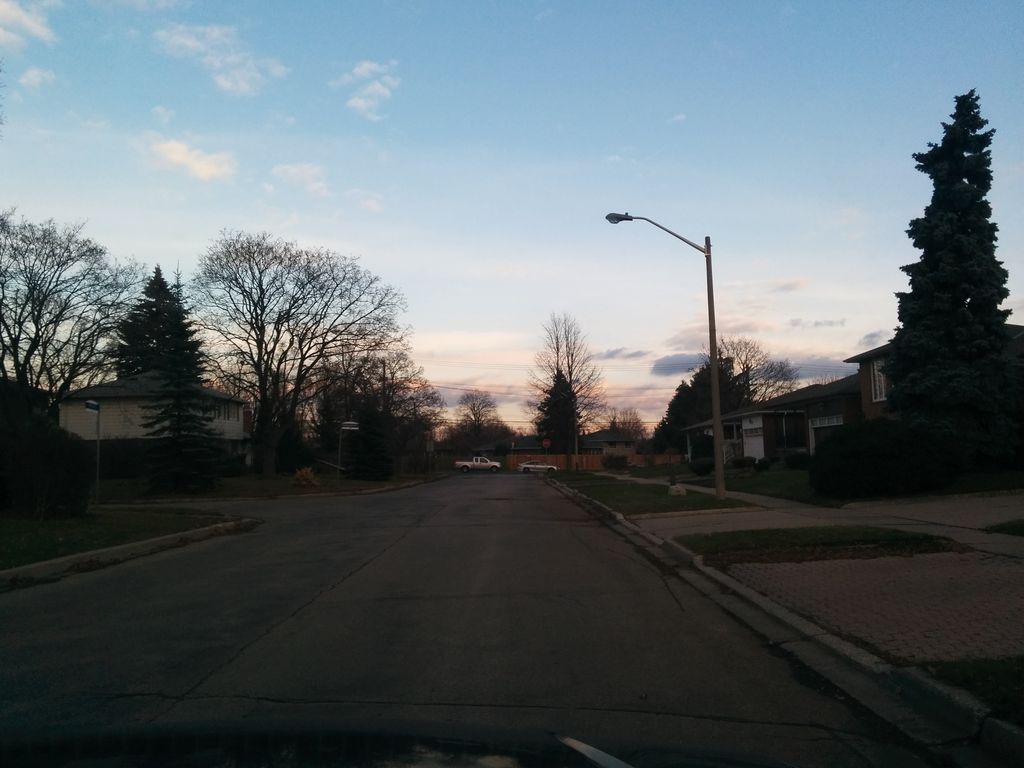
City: toronto